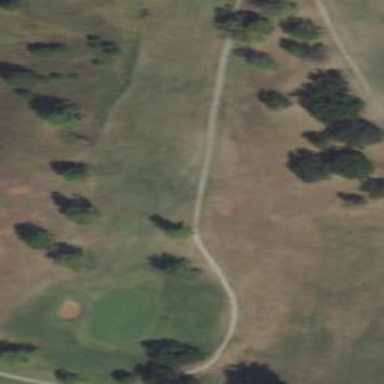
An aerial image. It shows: Golf fairway surrounded by grass.